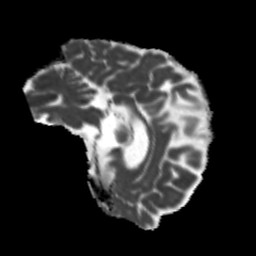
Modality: MD
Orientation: sagittal
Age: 42
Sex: male
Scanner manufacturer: siemens
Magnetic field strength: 3 T
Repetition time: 5.25 s
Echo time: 0.08 s